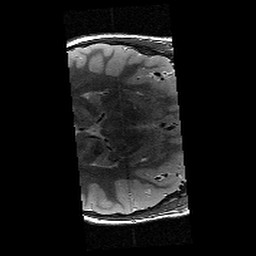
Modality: T2w
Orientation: axial
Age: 11
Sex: male
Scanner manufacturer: siemens
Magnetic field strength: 3 T
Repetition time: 9.23 s
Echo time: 0.067 s